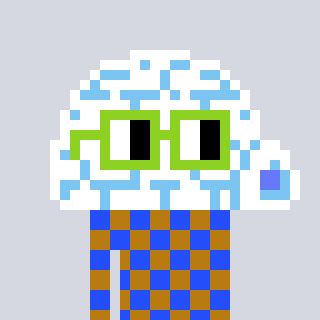
a pixel art character with square light green glasses, a igloo-shaped head and a gold-colored body on a cool background